Field crop: maize
Growth stage: 2
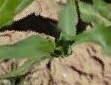
Species: maize